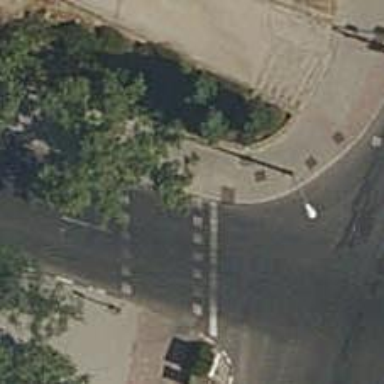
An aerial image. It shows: Road with traffic signals.